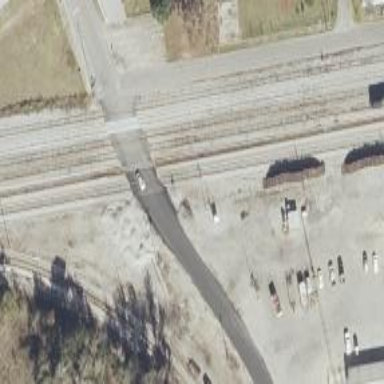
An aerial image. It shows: Level crossing along the railway.